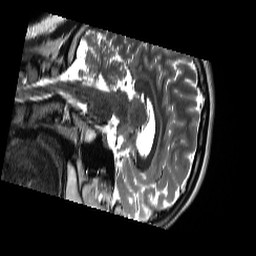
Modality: T2w
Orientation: sagittal
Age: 21
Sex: male